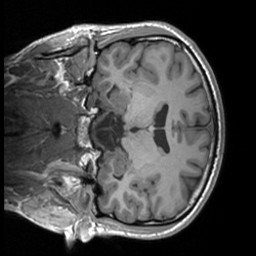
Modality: T1w
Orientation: coronal
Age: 25
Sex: male
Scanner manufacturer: siemens
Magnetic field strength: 3 T
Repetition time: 1.9 s
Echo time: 0.00226 s